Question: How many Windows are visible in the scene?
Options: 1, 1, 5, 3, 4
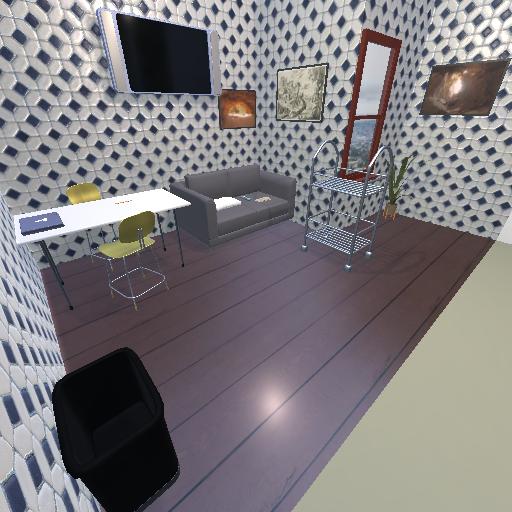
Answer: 1